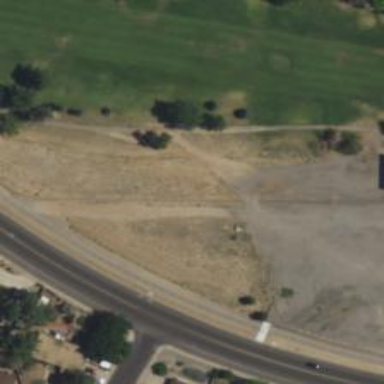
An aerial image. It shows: Golf cartpath that is also road path.